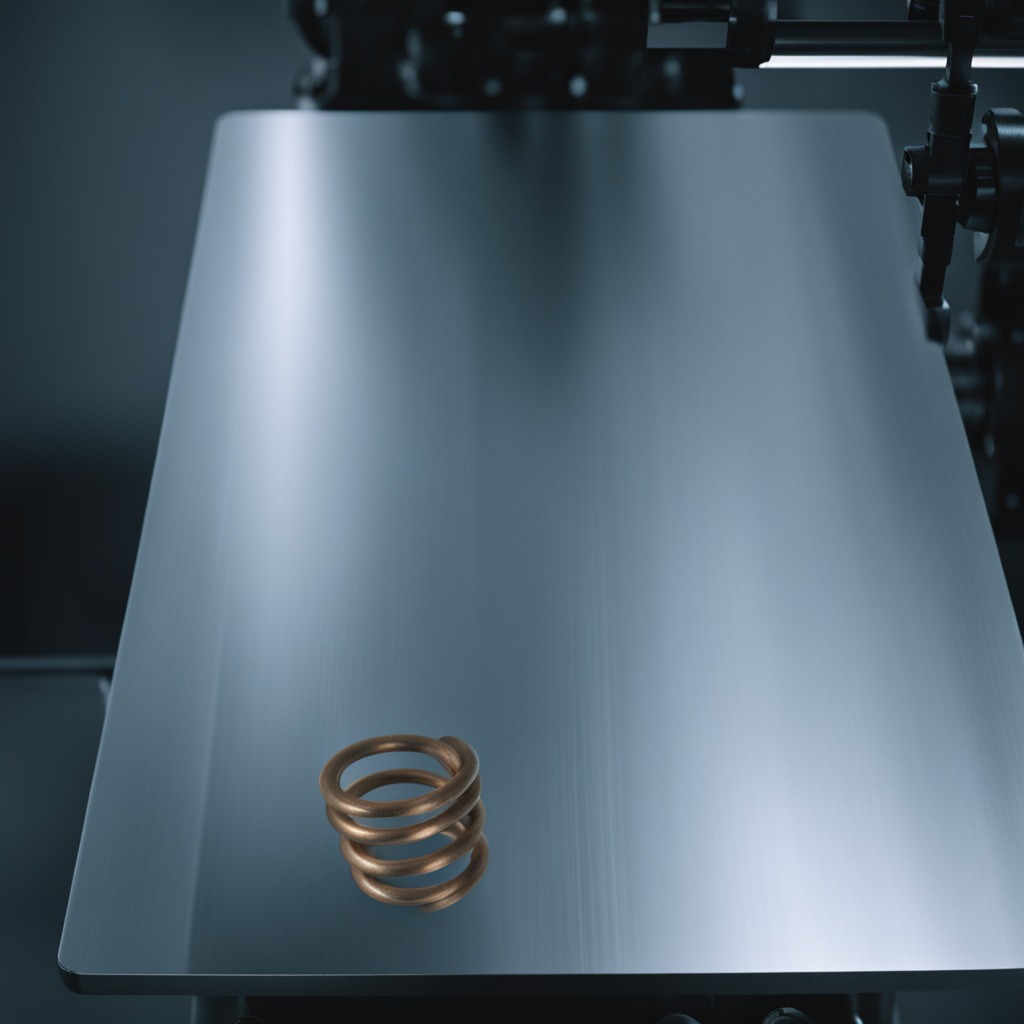
A coiled metal spring lies on the metal table in the machine shop under fluorescent lights.